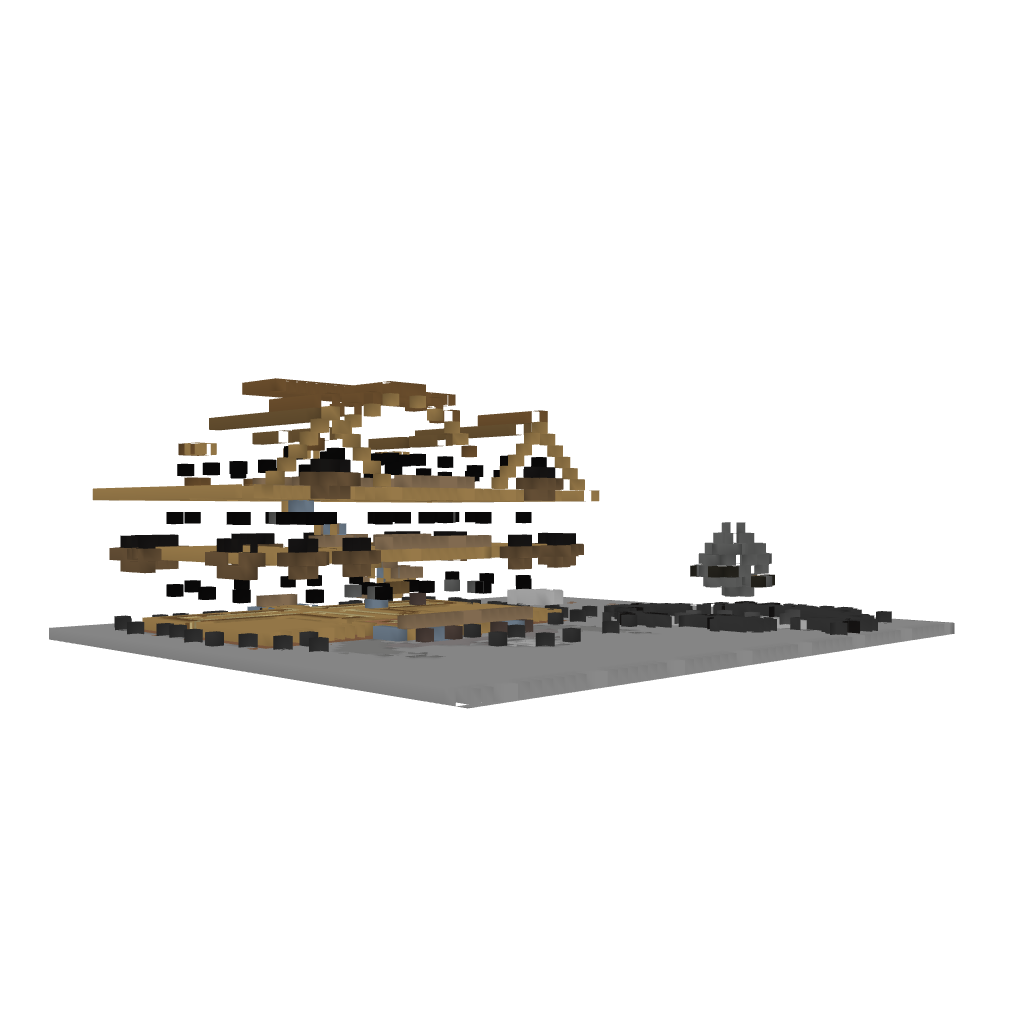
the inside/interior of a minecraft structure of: My House